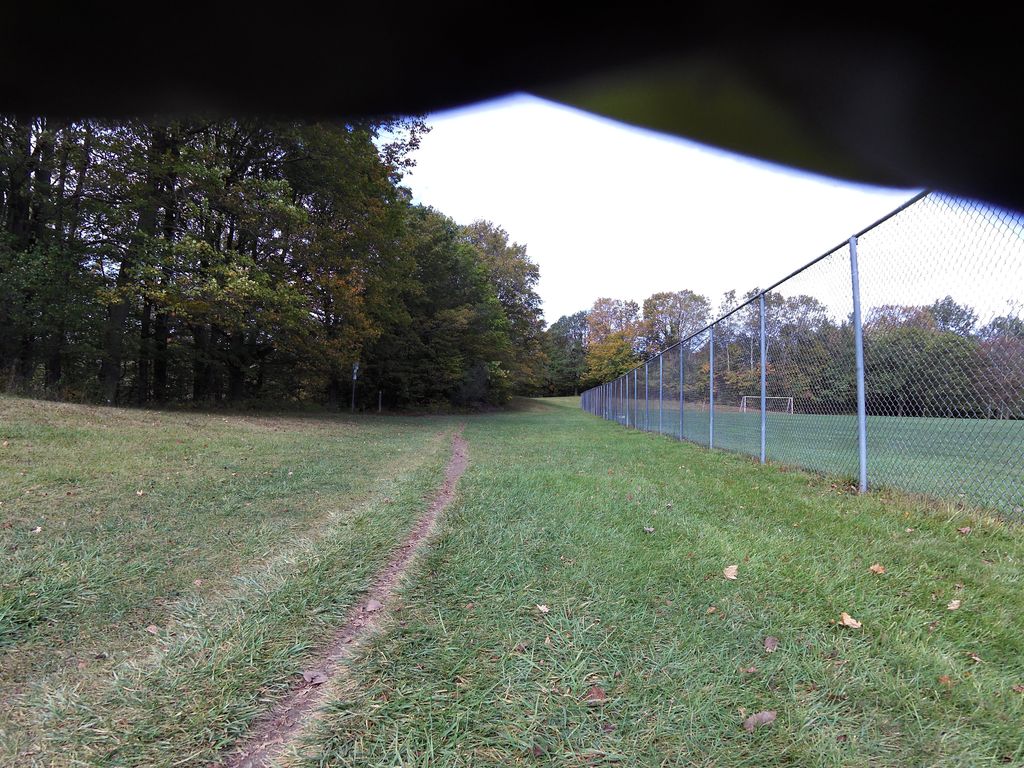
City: hamilton